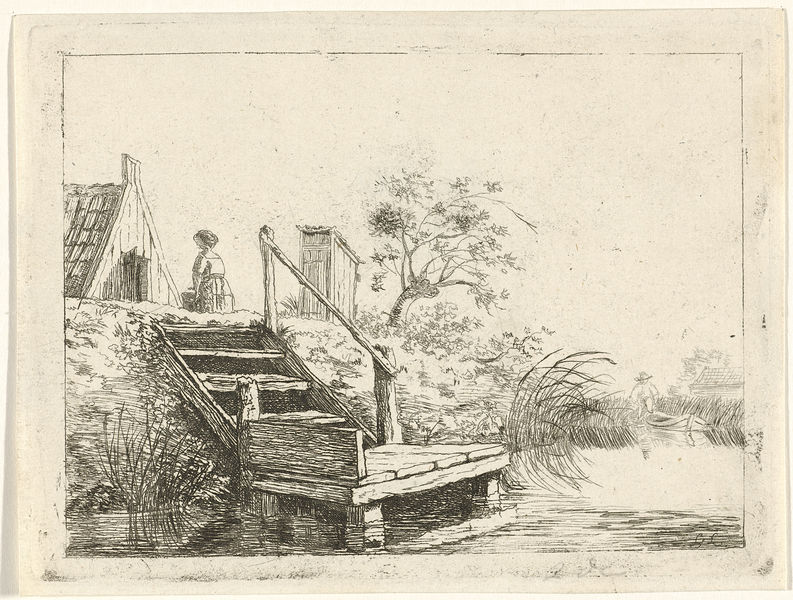
Titel: Trap aan het water
Künstler: Gerrit Lamberts
Standort: Amsterdam
Institution: Rijksmuseum
Schlagwörter: wasser, frau, weide, treppe, wasse, people, stair, stairs, white, black, gray, grey, old, skirt, woman, flowers, print, weiden, wood, flower, man, sky, tree, boat, girl, house, lake, nature, water, roof, trees, grass, reeds, river, stream, black and white, hillside, sketch, pen, wind, angeln, leaves, ink, art, pencil, draw, canoe, home, pond, shack, huette, simple, fishing, bank, port, page, strokes, tiles, rail, toilet, dock, air, outhouse, no color, fisherman, riverbed, housee, country house, everglades, privy, wooden stair